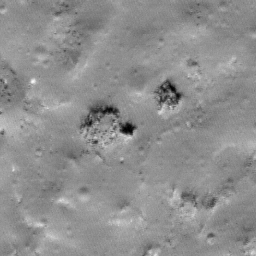
Pit: Lalande 3a
Host crater: Lalande
Host type: impact_melt
Lunar coordinates: latitude -4.532, longitude 351.489